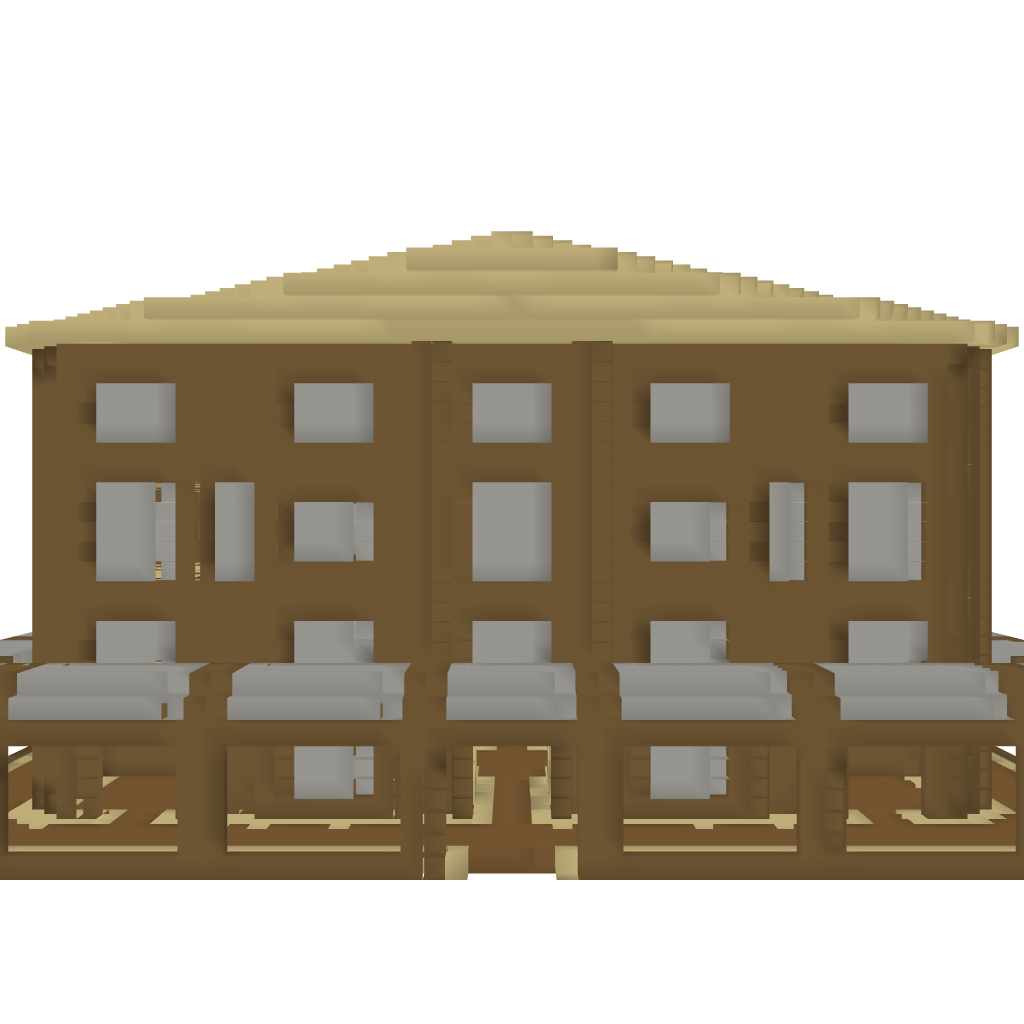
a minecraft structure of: RCSys - Wooden Store 64x64x33